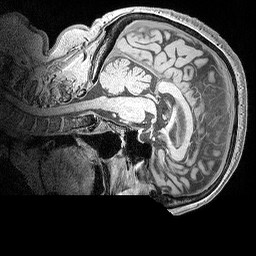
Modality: MP2RAGE
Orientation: sagittal
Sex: female
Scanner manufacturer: siemens
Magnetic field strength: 3 T
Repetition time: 5 s
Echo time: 0.00292 s